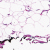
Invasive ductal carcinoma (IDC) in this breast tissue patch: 0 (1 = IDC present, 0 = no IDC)